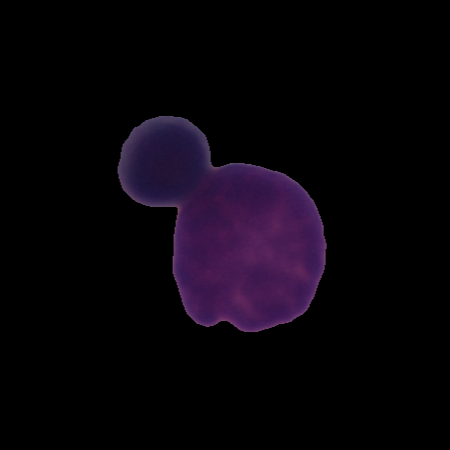
Label: healthy